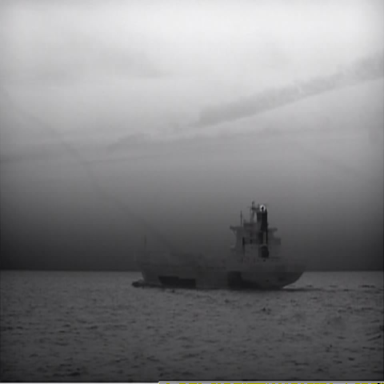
There is a liner in the infrared image.